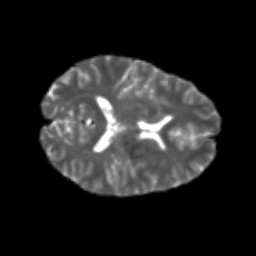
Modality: T2w
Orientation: axial
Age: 21
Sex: male
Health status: healthy
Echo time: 0.074 s